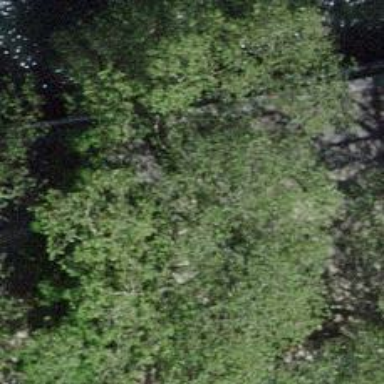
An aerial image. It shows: Urban tree with broadleaved leaves.